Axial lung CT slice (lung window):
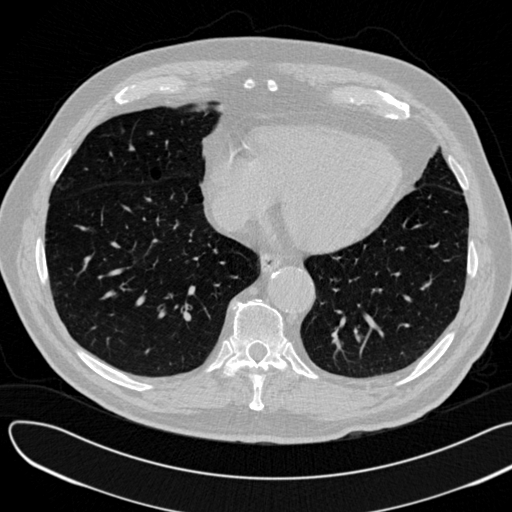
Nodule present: no